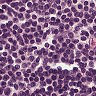
Metastatic tissue present: no